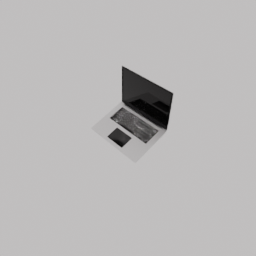
Label: electronics